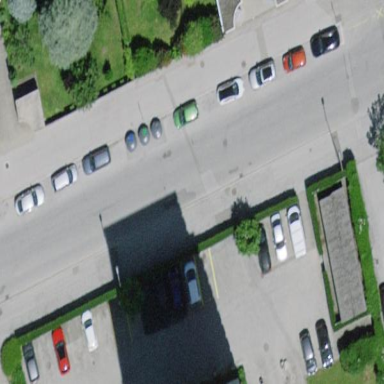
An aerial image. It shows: Parking lane for vehicles.